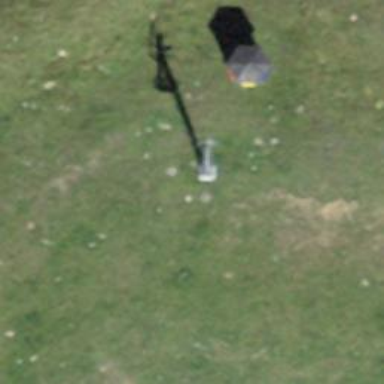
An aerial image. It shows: Pylon for aerialway.